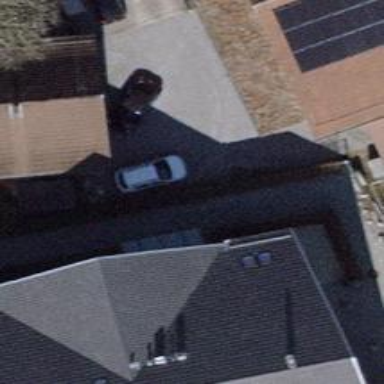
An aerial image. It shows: Driveway made of paving stones.